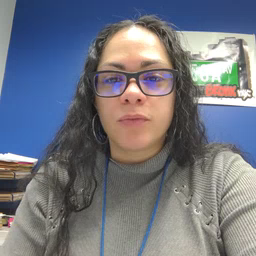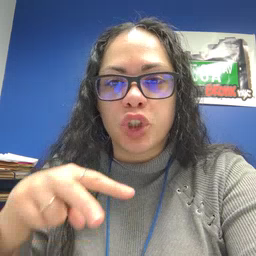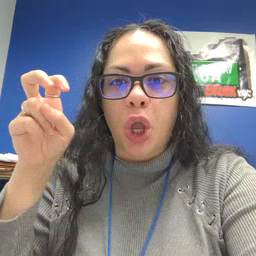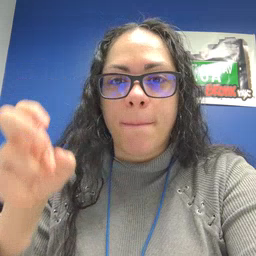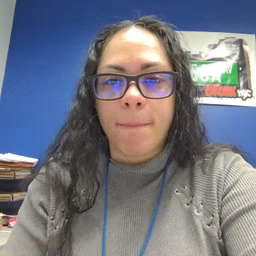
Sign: jump